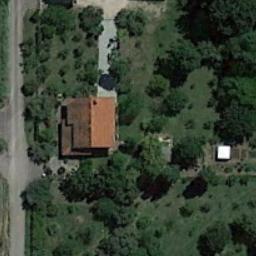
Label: sparse_residential